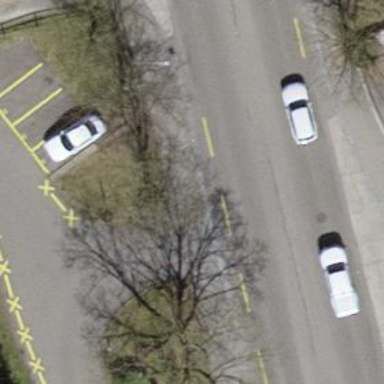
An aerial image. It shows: Unmarked road crossing.